Question: For my app I want to have a design like this example I made in the top right corner at all times.

How would I create this? Would it have to be an image with textviews on it, or could I make one with programming?
All help is appreciated- Lijap
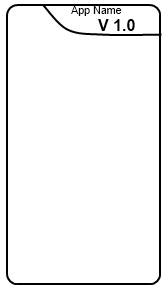
Answer: This could be implemented using TextView with a <URL>